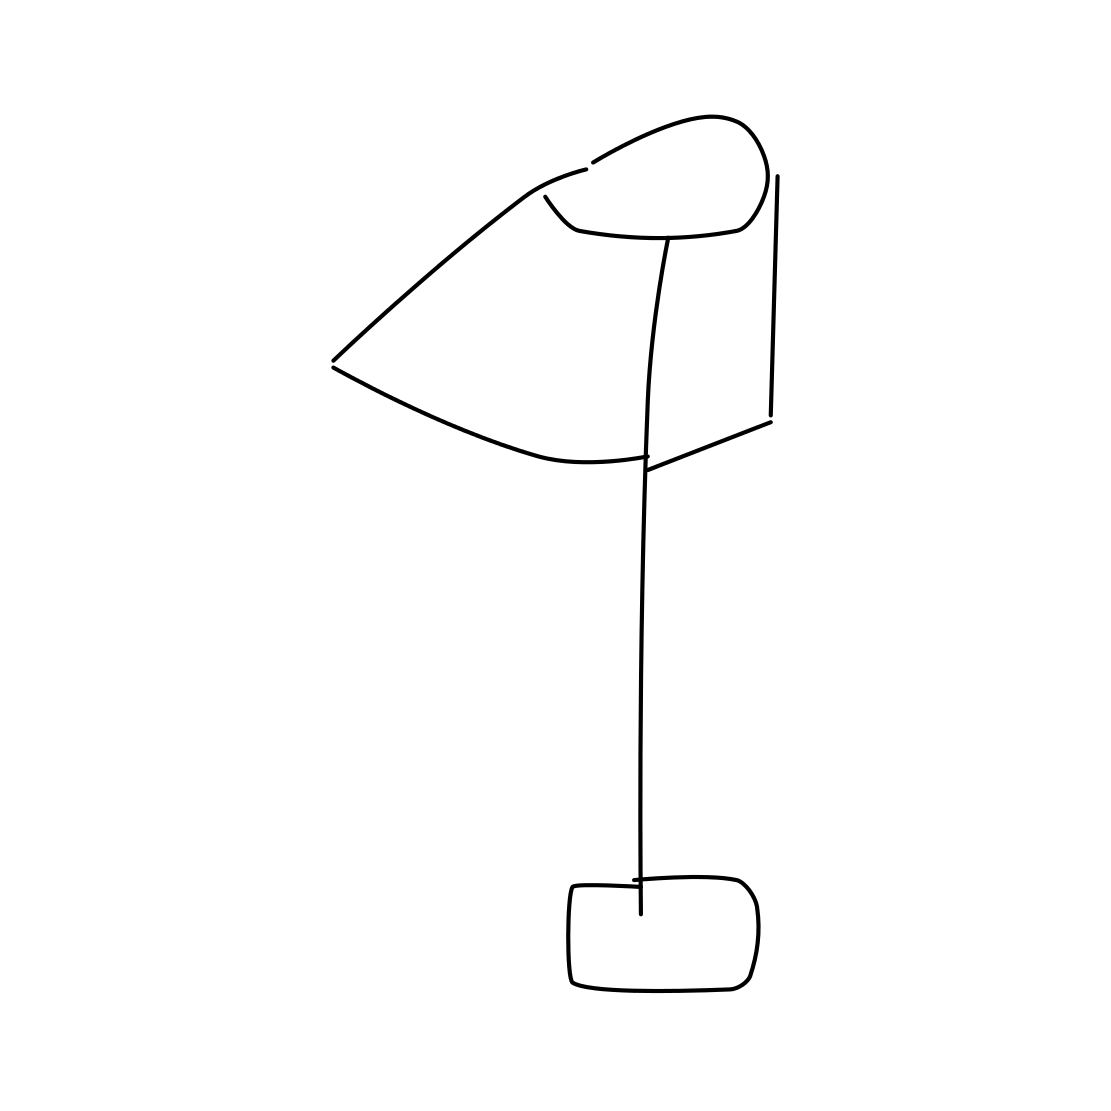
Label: floor lamp